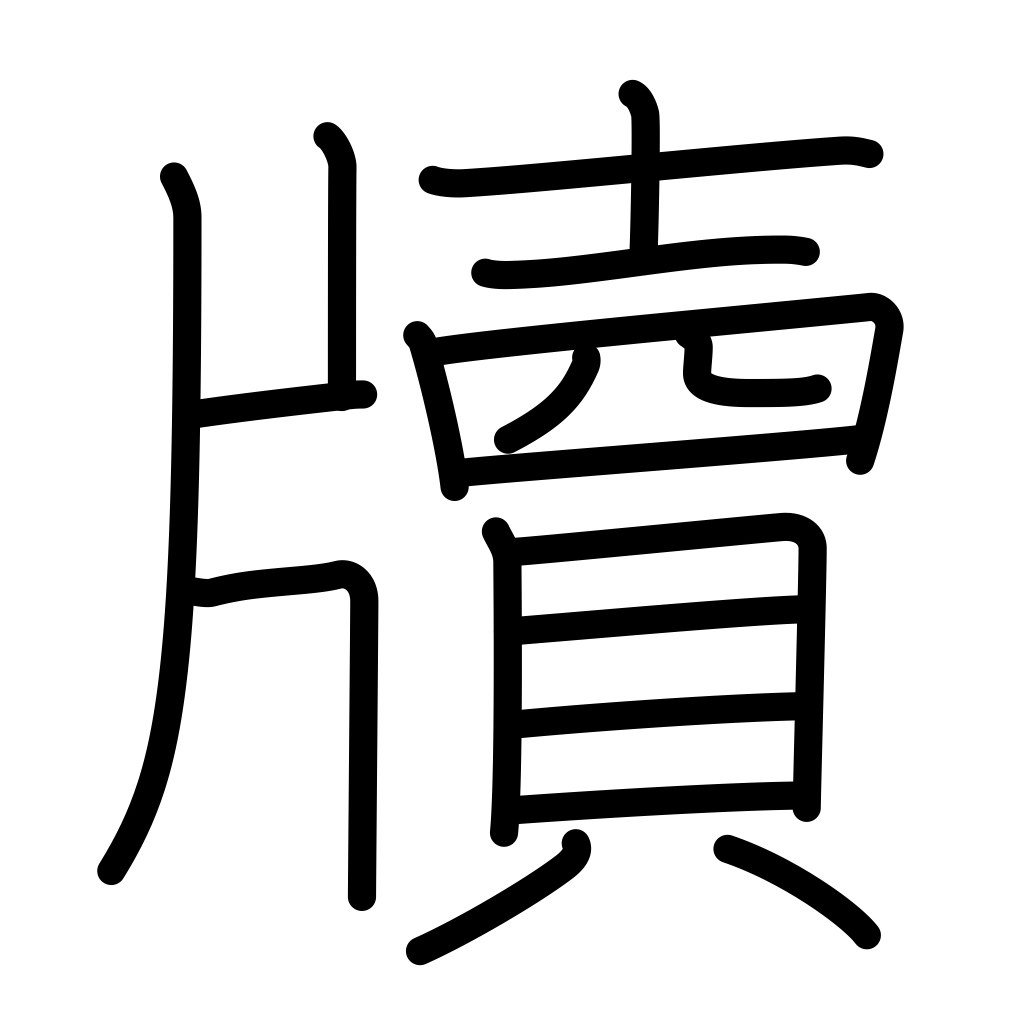
Meaning: letter